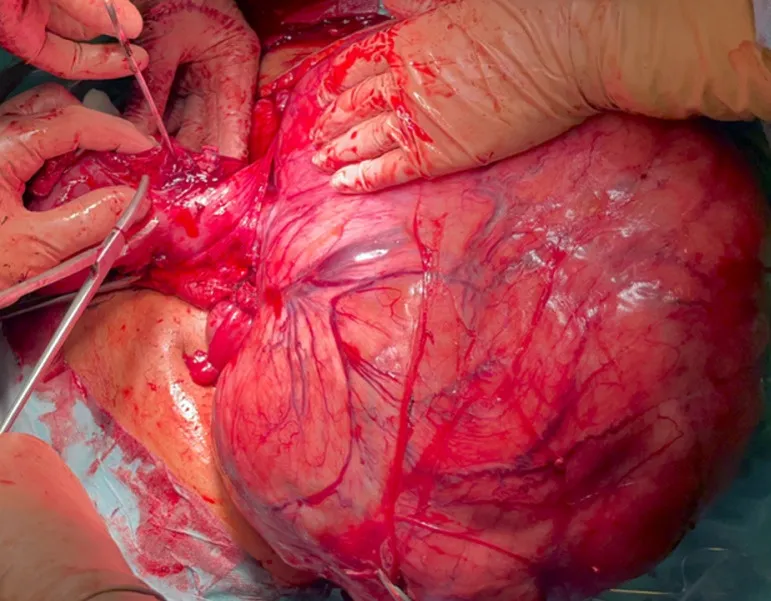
myomectomy: preparation of the leiomyoma vascular pedicle.
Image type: medical_photograph (other_medical_photograph)